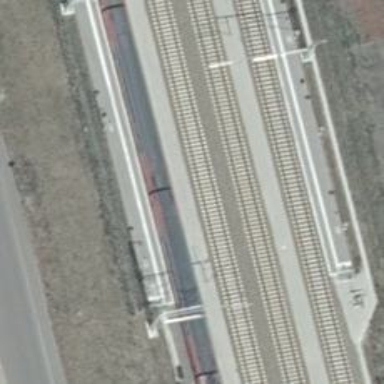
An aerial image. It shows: Public transport stop position along the railway.